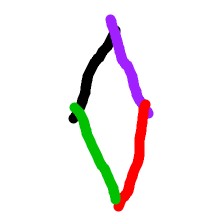
Shape: rhombus